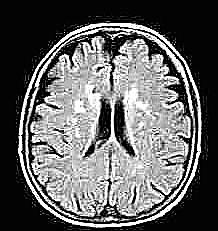
Label: notumor